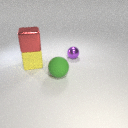
large green rubber sphere to the right of large yellow rubber cube